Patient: sex F, age 55
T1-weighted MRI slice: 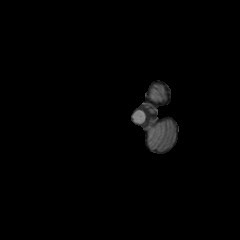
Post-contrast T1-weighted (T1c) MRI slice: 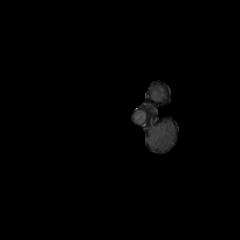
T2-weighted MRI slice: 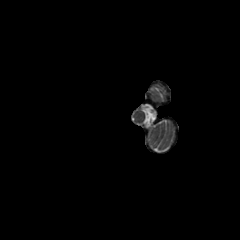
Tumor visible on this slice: no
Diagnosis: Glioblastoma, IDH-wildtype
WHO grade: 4